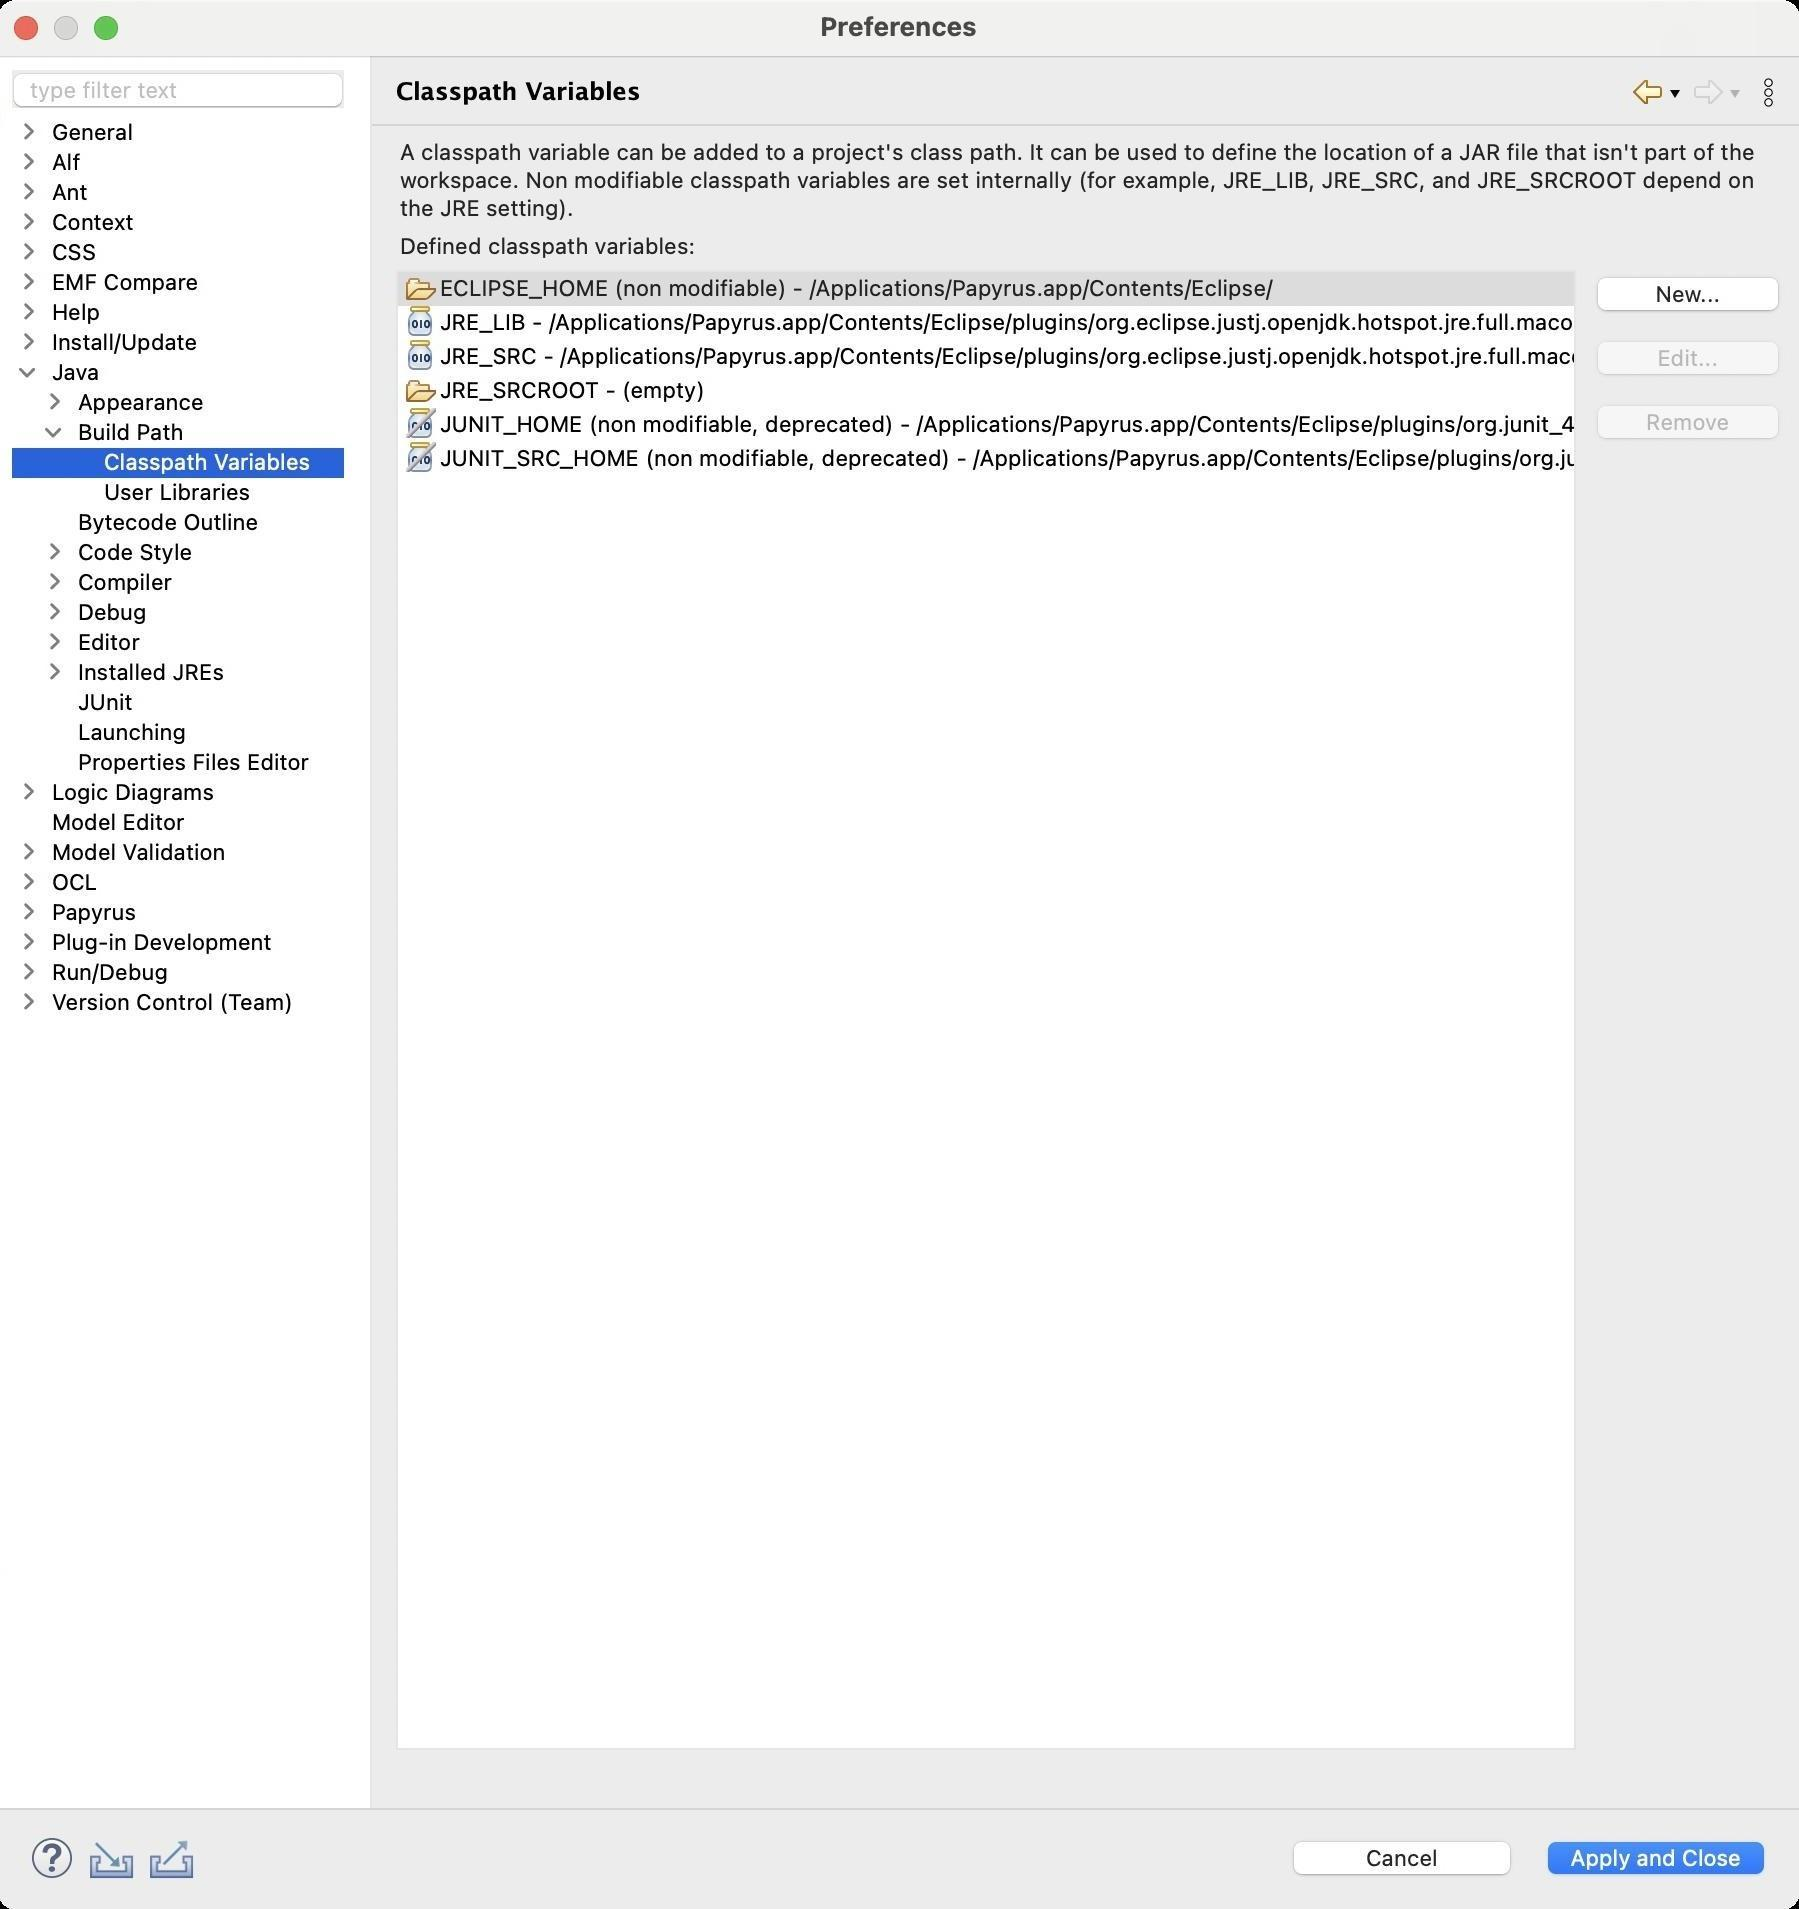
Accessibility tree:
{"name": "Preferences", "role": "AXWindow", "description": null, "role_description": "standard window", "value": null, "position": "480.00;95.00", "size": "901;955", "children": [{"name": "Apply_and_Close", "role": "AXButton", "description": null, "role_description": "button", "value": null, "position": "769.00;917.00", "size": "120;27", "children": []}, {"name": "Cancel", "role": "AXButton", "description": null, "role_description": "button", "value": null, "position": "642.00;917.00", "size": "120;27", "children": []}, {"name": null, "role": "AXToolbar", "description": null, "role_description": "toolbar", "value": null, "position": "12.00;915.00", "size": "90;30", "children": [{"name": "Help", "role": "AXCheckBox", "description": null, "role_description": "checkbox", "value": 0, "position": "12.00;915.00", "size": "30;30", "children": []}, {"name": "Import", "role": "AXButton", "description": null, "role_description": "button", "value": null, "position": "42.00;915.00", "size": "30;30", "children": []}, {"name": "Export", "role": "AXButton", "description": null, "role_description": "button", "value": null, "position": "72.00;915.00", "size": "30;30", "children": []}]}, {"name": null, "role": "AXScrollArea", "description": null, "role_description": "scroll area", "value": null, "position": "199.00;69.00", "size": "697;830", "children": [{"name": null, "role": "AXStaticText", "description": "", "role_description": "text", "value": "", "position": "199.00;880.00", "size": "697;19", "children": []}, {"name": "Remove", "role": "AXButton", "description": null, "role_description": "button", "value": null, "position": "794.00;199.00", "size": "102;27", "children": []}, {"name": "Edit...", "role": "AXButton", "description": null, "role_description": "button", "value": null, "position": "794.00;167.00", "size": "102;27", "children": []}, {"name": "New...", "role": "AXButton", "description": null, "role_description": "button", "value": null, "position": "794.00;135.00", "size": "102;27", "children": []}, {"name": null, "role": "AXScrollArea", "description": null, "role_description": "scroll area", "value": null, "position": "199.00;135.00", "size": "590;740", "children": [{"name": null, "role": "AXTable", "description": null, "role_description": "table", "value": null, "position": "200.00;136.00", "size": "856;738", "children": [{"name": null, "role": "AXRow", "description": null, "role_description": "table row", "value": null, "position": "200.00;136.00", "size": "856;17", "children": [{"name": null, "role": "AXStaticText", "description": null, "role_description": "text", "value": "ECLIPSE_HOME (non modifiable) - /Applications/Papyrus.app/Contents/Eclipse/", "position": "200.00;136.00", "size": "855;16", "children": []}]}, {"name": null, "role": "AXRow", "description": null, "role_description": "table row", "value": null, "position": "200.00;153.00", "size": "856;17", "children": [{"name": null, "role": "AXStaticText", "description": null, "role_description": "text", "value": "JRE_LIB - /Applications/Papyrus.app/Contents/Eclipse/plugins/org.eclipse.justj.openjdk.hotspot.jre.full.macosx.x86_64_21.0.3.v20240426-1530/jre/lib/jrt-fs.jar", "position": "200.00;153.00", "size": "855;16", "children": []}]}, {"name": null, "role": "AXRow", "description": null, "role_description": "table row", "value": null, "position": "200.00;170.00", "size": "856;17", "children": [{"name": null, "role": "AXStaticText", "description": null, "role_description": "text", "value": "JRE_SRC - /Applications/Papyrus.app/Contents/Eclipse/plugins/org.eclipse.justj.openjdk.hotspot.jre.full.macosx.x86_64_21.0.3.v20240426-1530/jre/lib/src.zip", "position": "200.00;170.00", "size": "855;16", "children": []}]}, {"name": null, "role": "AXRow", "description": null, "role_description": "table row", "value": null, "position": "200.00;187.00", "size": "856;17", "children": [{"name": null, "role": "AXStaticText", "description": null, "role_description": "text", "value": "JRE_SRCROOT - (empty)", "position": "200.00;187.00", "size": "855;16", "children": []}]}, {"name": null, "role": "AXRow", "description": null, "role_description": "table row", "value": null, "position": "200.00;204.00", "size": "856;17", "children": [{"name": null, "role": "AXStaticText", "description": null, "role_description": "text", "value": "JUNIT_HOME (non modifiable, deprecated) - /Applications/Papyrus.app/Contents/Eclipse/plugins/org.junit_4.13.2.v20230809-1000.jar", "position": "200.00;204.00", "size": "855;16", "children": []}]}, {"name": null, "role": "AXRow", "description": null, "role_description": "table row", "value": null, "position": "200.00;221.00", "size": "856;17", "children": [{"name": null, "role": "AXStaticText", "description": null, "role_description": "text", "value": "JUNIT_SRC_HOME (non modifiable, deprecated) - /Applications/Papyrus.app/Contents/Eclipse/plugins/org.junit.source_4.13.2.v20230809-1000.jar", "position": "200.00;221.00", "size": "855;16", "children": []}]}, {"name": null, "role": "AXColumn", "description": null, "role_description": "column", "value": null, "position": "200.00;136.00", "size": "856;738", "children": []}]}, {"name": null, "role": "AXScrollBar", "description": null, "role_description": "scroll bar", "value": 0.0, "position": "200.00;858.00", "size": "588;16", "children": [{"name": null, "role": "AXValueIndicator", "description": null, "role_description": "value indicator", "value": 0.0, "position": "201.00;862.00", "size": "402;12", "children": []}, {"name": null, "role": "AXButton", "description": null, "role_description": "increment arrow button", "value": null, "position": "200.00;858.00", "size": "0;0", "children": []}, {"name": null, "role": "AXButton", "description": null, "role_description": "decrement arrow button", "value": null, "position": "200.00;858.00", "size": "0;0", "children": []}, {"name": null, "role": "AXButton", "description": null, "role_description": "increment page button", "value": null, "position": "604.00;862.00", "size": "184;12", "children": []}, {"name": null, "role": "AXButton", "description": null, "role_description": "decrement page button", "value": null, "position": "200.00;862.00", "size": "1;12", "children": []}]}]}, {"name": null, "role": "AXStaticText", "description": null, "role_description": "text", "value": "Defined classpath variables:", "position": "199.00;116.00", "size": "697;14", "children": []}, {"name": null, "role": "AXStaticText", "description": null, "role_description": "text", "value": "A classpath variable can be added to a project's class path. It can be used to define the location of a JAR file that isn't part of the workspace. Non modifiable classpath variables are set internally (for example, JRE_LIB, JRE_SRC, and JRE_SRCROOT depend on the JRE setting).", "position": "199.00;69.00", "size": "697;42", "children": []}]}, {"name": null, "role": "AXToolbar", "description": "", "role_description": "toolbar", "value": null, "position": "814.00;35.00", "size": "82;22", "children": [{"name": "Back_to_Build_Path", "role": "AXMenuButton", "description": null, "role_description": "menu button", "value": null, "position": "814.00;35.00", "size": "22;22", "children": []}, {"name": "Forward", "role": "AXMenuButton", "description": null, "role_description": "menu button", "value": null, "position": "844.00;35.00", "size": "22;22", "children": []}, {"name": "Additional_Dialog_Actions", "role": "AXButton", "description": null, "role_description": "button", "value": null, "position": "874.00;35.00", "size": "22;22", "children": []}]}, {"name": null, "role": "AXStaticText", "description": "", "role_description": "text", "value": "Classpath Variables", "position": "196.00;35.00", "size": "611;21", "children": []}, {"name": null, "role": "AXSplitter", "description": null, "role_description": "splitter", "value": 180, "position": "180.00;28.00", "size": "5;876", "children": []}, {"name": null, "role": "AXScrollArea", "description": null, "role_description": "scroll area", "value": null, "position": "7.00;59.00", "size": "166;845", "children": [{"name": null, "role": "AXOutline", "description": null, "role_description": "outline", "value": null, "position": "7.00;59.00", "size": "166;845", "children": [{"name": null, "role": "AXRow", "description": null, "role_description": "outline row", "value": null, "position": "7.00;59.00", "size": "166;15", "children": [{"name": null, "role": "AXGroup", "description": null, "role_description": "group", "value": null, "position": "7.00;59.00", "size": "150;15", "children": [{"name": null, "role": "AXDisclosureTriangle", "description": null, "role_description": "disclosure triangle", "value": 0, "position": "9.00;59.00", "size": "12;14", "children": []}, {"name": null, "role": "AXStaticText", "description": null, "role_description": "text", "value": "General", "position": "25.00;59.00", "size": "131;14", "children": []}]}]}, {"name": null, "role": "AXRow", "description": null, "role_description": "outline row", "value": null, "position": "7.00;74.00", "size": "166;15", "children": [{"name": null, "role": "AXGroup", "description": null, "role_description": "group", "value": null, "position": "7.00;74.00", "size": "150;15", "children": [{"name": null, "role": "AXDisclosureTriangle", "description": null, "role_description": "disclosure triangle", "value": 0, "position": "9.00;74.00", "size": "12;14", "children": []}, {"name": null, "role": "AXStaticText", "description": null, "role_description": "text", "value": "Alf", "position": "25.00;74.00", "size": "131;14", "children": []}]}]}, {"name": null, "role": "AXRow", "description": null, "role_description": "outline row", "value": null, "position": "7.00;89.00", "size": "166;15", "children": [{"name": null, "role": "AXGroup", "description": null, "role_description": "group", "value": null, "position": "7.00;89.00", "size": "150;15", "children": [{"name": null, "role": "AXDisclosureTriangle", "description": null, "role_description": "disclosure triangle", "value": 0, "position": "9.00;89.00", "size": "12;14", "children": []}, {"name": null, "role": "AXStaticText", "description": null, "role_description": "text", "value": "Ant", "position": "25.00;89.00", "size": "131;14", "children": []}]}]}, {"name": null, "role": "AXRow", "description": null, "role_description": "outline row", "value": null, "position": "7.00;104.00", "size": "166;15", "children": [{"name": null, "role": "AXGroup", "description": null, "role_description": "group", "value": null, "position": "7.00;104.00", "size": "150;15", "children": [{"name": null, "role": "AXDisclosureTriangle", "description": null, "role_description": "disclosure triangle", "value": 0, "position": "9.00;104.00", "size": "12;14", "children": []}, {"name": null, "role": "AXStaticText", "description": null, "role_description": "text", "value": "Context", "position": "25.00;104.00", "size": "131;14", "children": []}]}]}, {"name": null, "role": "AXRow", "description": null, "role_description": "outline row", "value": null, "position": "7.00;119.00", "size": "166;15", "children": [{"name": null, "role": "AXGroup", "description": null, "role_description": "group", "value": null, "position": "7.00;119.00", "size": "150;15", "children": [{"name": null, "role": "AXDisclosureTriangle", "description": null, "role_description": "disclosure triangle", "value": 0, "position": "9.00;119.00", "size": "12;14", "children": []}, {"name": null, "role": "AXStaticText", "description": null, "role_description": "text", "value": "CSS", "position": "25.00;119.00", "size": "131;14", "children": []}]}]}, {"name": null, "role": "AXRow", "description": null, "role_description": "outline row", "value": null, "position": "7.00;134.00", "size": "166;15", "children": [{"name": null, "role": "AXGroup", "description": null, "role_description": "group", "value": null, "position": "7.00;134.00", "size": "150;15", "children": [{"name": null, "role": "AXDisclosureTriangle", "description": null, "role_description": "disclosure triangle", "value": 0, "position": "9.00;134.00", "size": "12;14", "children": []}, {"name": null, "role": "AXStaticText", "description": null, "role_description": "text", "value": "EMF Compare", "position": "25.00;134.00", "size": "131;14", "children": []}]}]}, {"name": null, "role": "AXRow", "description": null, "role_description": "outline row", "value": null, "position": "7.00;149.00", "size": "166;15", "children": [{"name": null, "role": "AXGroup", "description": null, "role_description": "group", "value": null, "position": "7.00;149.00", "size": "150;15", "children": [{"name": null, "role": "AXDisclosureTriangle", "description": null, "role_description": "disclosure triangle", "value": 0, "position": "9.00;149.00", "size": "12;14", "children": []}, {"name": null, "role": "AXStaticText", "description": null, "role_description": "text", "value": "Help", "position": "25.00;149.00", "size": "131;14", "children": []}]}]}, {"name": null, "role": "AXRow", "description": null, "role_description": "outline row", "value": null, "position": "7.00;164.00", "size": "166;15", "children": [{"name": null, "role": "AXGroup", "description": null, "role_description": "group", "value": null, "position": "7.00;164.00", "size": "150;15", "children": [{"name": null, "role": "AXDisclosureTriangle", "description": null, "role_description": "disclosure triangle", "value": 0, "position": "9.00;164.00", "size": "12;14", "children": []}, {"name": null, "role": "AXStaticText", "description": null, "role_description": "text", "value": "Install/Update", "position": "25.00;164.00", "size": "131;14", "children": []}]}]}, {"name": null, "role": "AXRow", "description": null, "role_description": "outline row", "value": null, "position": "7.00;179.00", "size": "166;15", "children": [{"name": null, "role": "AXGroup", "description": null, "role_description": "group", "value": null, "position": "7.00;179.00", "size": "150;15", "children": [{"name": null, "role": "AXDisclosureTriangle", "description": null, "role_description": "disclosure triangle", "value": 1, "position": "9.00;179.00", "size": "12;14", "children": []}, {"name": null, "role": "AXStaticText", "description": null, "role_description": "text", "value": "Java", "position": "25.00;179.00", "size": "131;14", "children": []}]}]}, {"name": null, "role": "AXRow", "description": null, "role_description": "outline row", "value": null, "position": "7.00;194.00", "size": "166;15", "children": [{"name": null, "role": "AXGroup", "description": null, "role_description": "group", "value": null, "position": "7.00;194.00", "size": "150;15", "children": [{"name": null, "role": "AXDisclosureTriangle", "description": null, "role_description": "disclosure triangle", "value": 0, "position": "22.00;194.00", "size": "12;14", "children": []}, {"name": null, "role": "AXStaticText", "description": null, "role_description": "text", "value": "Appearance", "position": "38.00;194.00", "size": "118;14", "children": []}]}]}, {"name": null, "role": "AXRow", "description": null, "role_description": "outline row", "value": null, "position": "7.00;209.00", "size": "166;15", "children": [{"name": null, "role": "AXGroup", "description": null, "role_description": "group", "value": null, "position": "7.00;209.00", "size": "150;15", "children": [{"name": null, "role": "AXDisclosureTriangle", "description": null, "role_description": "disclosure triangle", "value": 1, "position": "22.00;209.00", "size": "12;14", "children": []}, {"name": null, "role": "AXStaticText", "description": null, "role_description": "text", "value": "Build Path", "position": "38.00;209.00", "size": "118;14", "children": []}]}]}, {"name": null, "role": "AXRow", "description": null, "role_description": "outline row", "value": null, "position": "7.00;224.00", "size": "166;15", "children": [{"name": null, "role": "AXStaticText", "description": null, "role_description": "text", "value": "Classpath Variables", "position": "51.00;224.00", "size": "105;14", "children": []}]}, {"name": null, "role": "AXRow", "description": null, "role_description": "outline row", "value": null, "position": "7.00;239.00", "size": "166;15", "children": [{"name": null, "role": "AXStaticText", "description": null, "role_description": "text", "value": "User Libraries", "position": "51.00;239.00", "size": "105;14", "children": []}]}, {"name": null, "role": "AXRow", "description": null, "role_description": "outline row", "value": null, "position": "7.00;254.00", "size": "166;15", "children": [{"name": null, "role": "AXStaticText", "description": null, "role_description": "text", "value": "Bytecode Outline", "position": "38.00;254.00", "size": "118;14", "children": []}]}, {"name": null, "role": "AXRow", "description": null, "role_description": "outline row", "value": null, "position": "7.00;269.00", "size": "166;15", "children": [{"name": null, "role": "AXGroup", "description": null, "role_description": "group", "value": null, "position": "7.00;269.00", "size": "150;15", "children": [{"name": null, "role": "AXDisclosureTriangle", "description": null, "role_description": "disclosure triangle", "value": 0, "position": "22.00;269.00", "size": "12;14", "children": []}, {"name": null, "role": "AXStaticText", "description": null, "role_description": "text", "value": "Code Style", "position": "38.00;269.00", "size": "118;14", "children": []}]}]}, {"name": null, "role": "AXRow", "description": null, "role_description": "outline row", "value": null, "position": "7.00;284.00", "size": "166;15", "children": [{"name": null, "role": "AXGroup", "description": null, "role_description": "group", "value": null, "position": "7.00;284.00", "size": "150;15", "children": [{"name": null, "role": "AXDisclosureTriangle", "description": null, "role_description": "disclosure triangle", "value": 0, "position": "22.00;284.00", "size": "12;14", "children": []}, {"name": null, "role": "AXStaticText", "description": null, "role_description": "text", "value": "Compiler", "position": "38.00;284.00", "size": "118;14", "children": []}]}]}, {"name": null, "role": "AXRow", "description": null, "role_description": "outline row", "value": null, "position": "7.00;299.00", "size": "166;15", "children": [{"name": null, "role": "AXGroup", "description": null, "role_description": "group", "value": null, "position": "7.00;299.00", "size": "150;15", "children": [{"name": null, "role": "AXDisclosureTriangle", "description": null, "role_description": "disclosure triangle", "value": 0, "position": "22.00;299.00", "size": "12;14", "children": []}, {"name": null, "role": "AXStaticText", "description": null, "role_description": "text", "value": "Debug", "position": "38.00;299.00", "size": "118;14", "children": []}]}]}, {"name": null, "role": "AXRow", "description": null, "role_description": "outline row", "value": null, "position": "7.00;314.00", "size": "166;15", "children": [{"name": null, "role": "AXGroup", "description": null, "role_description": "group", "value": null, "position": "7.00;314.00", "size": "150;15", "children": [{"name": null, "role": "AXDisclosureTriangle", "description": null, "role_description": "disclosure triangle", "value": 0, "position": "22.00;314.00", "size": "12;14", "children": []}, {"name": null, "role": "AXStaticText", "description": null, "role_description": "text", "value": "Editor", "position": "38.00;314.00", "size": "118;14", "children": []}]}]}, {"name": null, "role": "AXRow", "description": null, "role_description": "outline row", "value": null, "position": "7.00;329.00", "size": "166;15", "children": [{"name": null, "role": "AXGroup", "description": null, "role_description": "group", "value": null, "position": "7.00;329.00", "size": "150;15", "children": [{"name": null, "role": "AXDisclosureTriangle", "description": null, "role_description": "disclosure triangle", "value": 0, "position": "22.00;329.00", "size": "12;14", "children": []}, {"name": null, "role": "AXStaticText", "description": null, "role_description": "text", "value": "Installed JREs", "position": "38.00;329.00", "size": "118;14", "children": []}]}]}, {"name": null, "role": "AXRow", "description": null, "role_description": "outline row", "value": null, "position": "7.00;344.00", "size": "166;15", "children": [{"name": null, "role": "AXStaticText", "description": null, "role_description": "text", "value": "JUnit", "position": "38.00;344.00", "size": "118;14", "children": []}]}, {"name": null, "role": "AXRow", "description": null, "role_description": "outline row", "value": null, "position": "7.00;359.00", "size": "166;15", "children": [{"name": null, "role": "AXStaticText", "description": null, "role_description": "text", "value": "Launching", "position": "38.00;359.00", "size": "118;14", "children": []}]}, {"name": null, "role": "AXRow", "description": null, "role_description": "outline row", "value": null, "position": "7.00;374.00", "size": "166;15", "children": [{"name": null, "role": "AXStaticText", "description": null, "role_description": "text", "value": "Properties Files Editor", "position": "38.00;374.00", "size": "118;14", "children": []}]}, {"name": null, "role": "AXRow", "description": null, "role_description": "outline row", "value": null, "position": "7.00;389.00", "size": "166;15", "children": [{"name": null, "role": "AXGroup", "description": null, "role_description": "group", "value": null, "position": "7.00;389.00", "size": "150;15", "children": [{"name": null, "role": "AXDisclosureTriangle", "description": null, "role_description": "disclosure triangle", "value": 0, "position": "9.00;389.00", "size": "12;14", "children": []}, {"name": null, "role": "AXStaticText", "description": null, "role_description": "text", "value": "Logic Diagrams", "position": "25.00;389.00", "size": "131;14", "children": []}]}]}, {"name": null, "role": "AXRow", "description": null, "role_description": "outline row", "value": null, "position": "7.00;404.00", "size": "166;15", "children": [{"name": null, "role": "AXStaticText", "description": null, "role_description": "text", "value": "Model Editor", "position": "25.00;404.00", "size": "131;14", "children": []}]}, {"name": null, "role": "AXRow", "description": null, "role_description": "outline row", "value": null, "position": "7.00;419.00", "size": "166;15", "children": [{"name": null, "role": "AXGroup", "description": null, "role_description": "group", "value": null, "position": "7.00;419.00", "size": "150;15", "children": [{"name": null, "role": "AXDisclosureTriangle", "description": null, "role_description": "disclosure triangle", "value": 0, "position": "9.00;419.00", "size": "12;14", "children": []}, {"name": null, "role": "AXStaticText", "description": null, "role_description": "text", "value": "Model Validation", "position": "25.00;419.00", "size": "131;14", "children": []}]}]}, {"name": null, "role": "AXRow", "description": null, "role_description": "outline row", "value": null, "position": "7.00;434.00", "size": "166;15", "children": [{"name": null, "role": "AXGroup", "description": null, "role_description": "group", "value": null, "position": "7.00;434.00", "size": "150;15", "children": [{"name": null, "role": "AXDisclosureTriangle", "description": null, "role_description": "disclosure triangle", "value": 0, "position": "9.00;434.00", "size": "12;14", "children": []}, {"name": null, "role": "AXStaticText", "description": null, "role_description": "text", "value": "OCL", "position": "25.00;434.00", "size": "131;14", "children": []}]}]}, {"name": null, "role": "AXRow", "description": null, "role_description": "outline row", "value": null, "position": "7.00;449.00", "size": "166;15", "children": [{"name": null, "role": "AXGroup", "description": null, "role_description": "group", "value": null, "position": "7.00;449.00", "size": "150;15", "children": [{"name": null, "role": "AXDisclosureTriangle", "description": null, "role_description": "disclosure triangle", "value": 0, "position": "9.00;449.00", "size": "12;14", "children": []}, {"name": null, "role": "AXStaticText", "description": null, "role_description": "text", "value": "Papyrus", "position": "25.00;449.00", "size": "131;14", "children": []}]}]}, {"name": null, "role": "AXRow", "description": null, "role_description": "outline row", "value": null, "position": "7.00;464.00", "size": "166;15", "children": [{"name": null, "role": "AXGroup", "description": null, "role_description": "group", "value": null, "position": "7.00;464.00", "size": "150;15", "children": [{"name": null, "role": "AXDisclosureTriangle", "description": null, "role_description": "disclosure triangle", "value": 0, "position": "9.00;464.00", "size": "12;14", "children": []}, {"name": null, "role": "AXStaticText", "description": null, "role_description": "text", "value": "Plug-in Development", "position": "25.00;464.00", "size": "131;14", "children": []}]}]}, {"name": null, "role": "AXRow", "description": null, "role_description": "outline row", "value": null, "position": "7.00;479.00", "size": "166;15", "children": [{"name": null, "role": "AXGroup", "description": null, "role_description": "group", "value": null, "position": "7.00;479.00", "size": "150;15", "children": [{"name": null, "role": "AXDisclosureTriangle", "description": null, "role_description": "disclosure triangle", "value": 0, "position": "9.00;479.00", "size": "12;14", "children": []}, {"name": null, "role": "AXStaticText", "description": null, "role_description": "text", "value": "Run/Debug", "position": "25.00;479.00", "size": "131;14", "children": []}]}]}, {"name": null, "role": "AXRow", "description": null, "role_description": "outline row", "value": null, "position": "7.00;494.00", "size": "166;15", "children": [{"name": null, "role": "AXGroup", "description": null, "role_description": "group", "value": null, "position": "7.00;494.00", "size": "150;15", "children": [{"name": null, "role": "AXDisclosureTriangle", "description": null, "role_description": "disclosure triangle", "value": 0, "position": "9.00;494.00", "size": "12;14", "children": []}, {"name": null, "role": "AXStaticText", "description": null, "role_description": "text", "value": "Version Control (Team)", "position": "25.00;494.00", "size": "131;14", "children": []}]}]}, {"name": null, "role": "AXColumn", "description": null, "role_description": "column", "value": null, "position": "7.00;59.00", "size": "150;845", "children": []}]}]}, {"name": "type_filter_text", "role": "AXTextField", "description": null, "role_description": "search text field", "value": "", "position": "7.00;35.00", "size": "166;19", "children": []}, {"name": null, "role": "AXButton", "description": null, "role_description": "close button", "value": null, "position": "7.00;6.00", "size": "14;16", "children": []}, {"name": null, "role": "AXButton", "description": null, "role_description": "zoom button", "value": null, "position": "47.00;6.00", "size": "14;16", "children": [{"name": null, "role": "AXGroup", "description": null, "role_description": "group", "value": null, "position": "47.00;6.00", "size": "14;16", "children": [{"name": null, "role": "AXGroup", "description": null, "role_description": "group", "value": null, "position": "47.00;6.00", "size": "14;16", "children": []}]}]}, {"name": null, "role": "AXButton", "description": null, "role_description": "minimize button", "value": null, "position": "27.00;6.00", "size": "14;16", "children": []}, {"name": null, "role": "AXStaticText", "description": null, "role_description": "text", "value": "Preferences", "position": "409.00;5.00", "size": "83;16", "children": []}]}